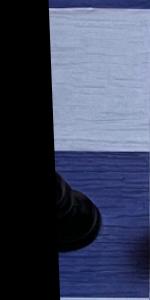
Label: Pawn_Black